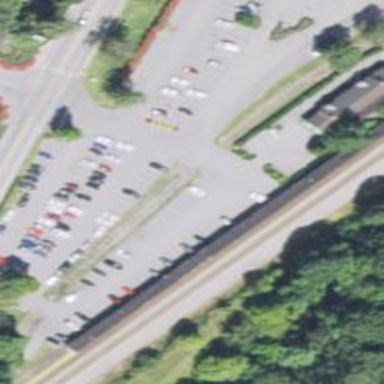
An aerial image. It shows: Railway siding with rails.